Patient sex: M
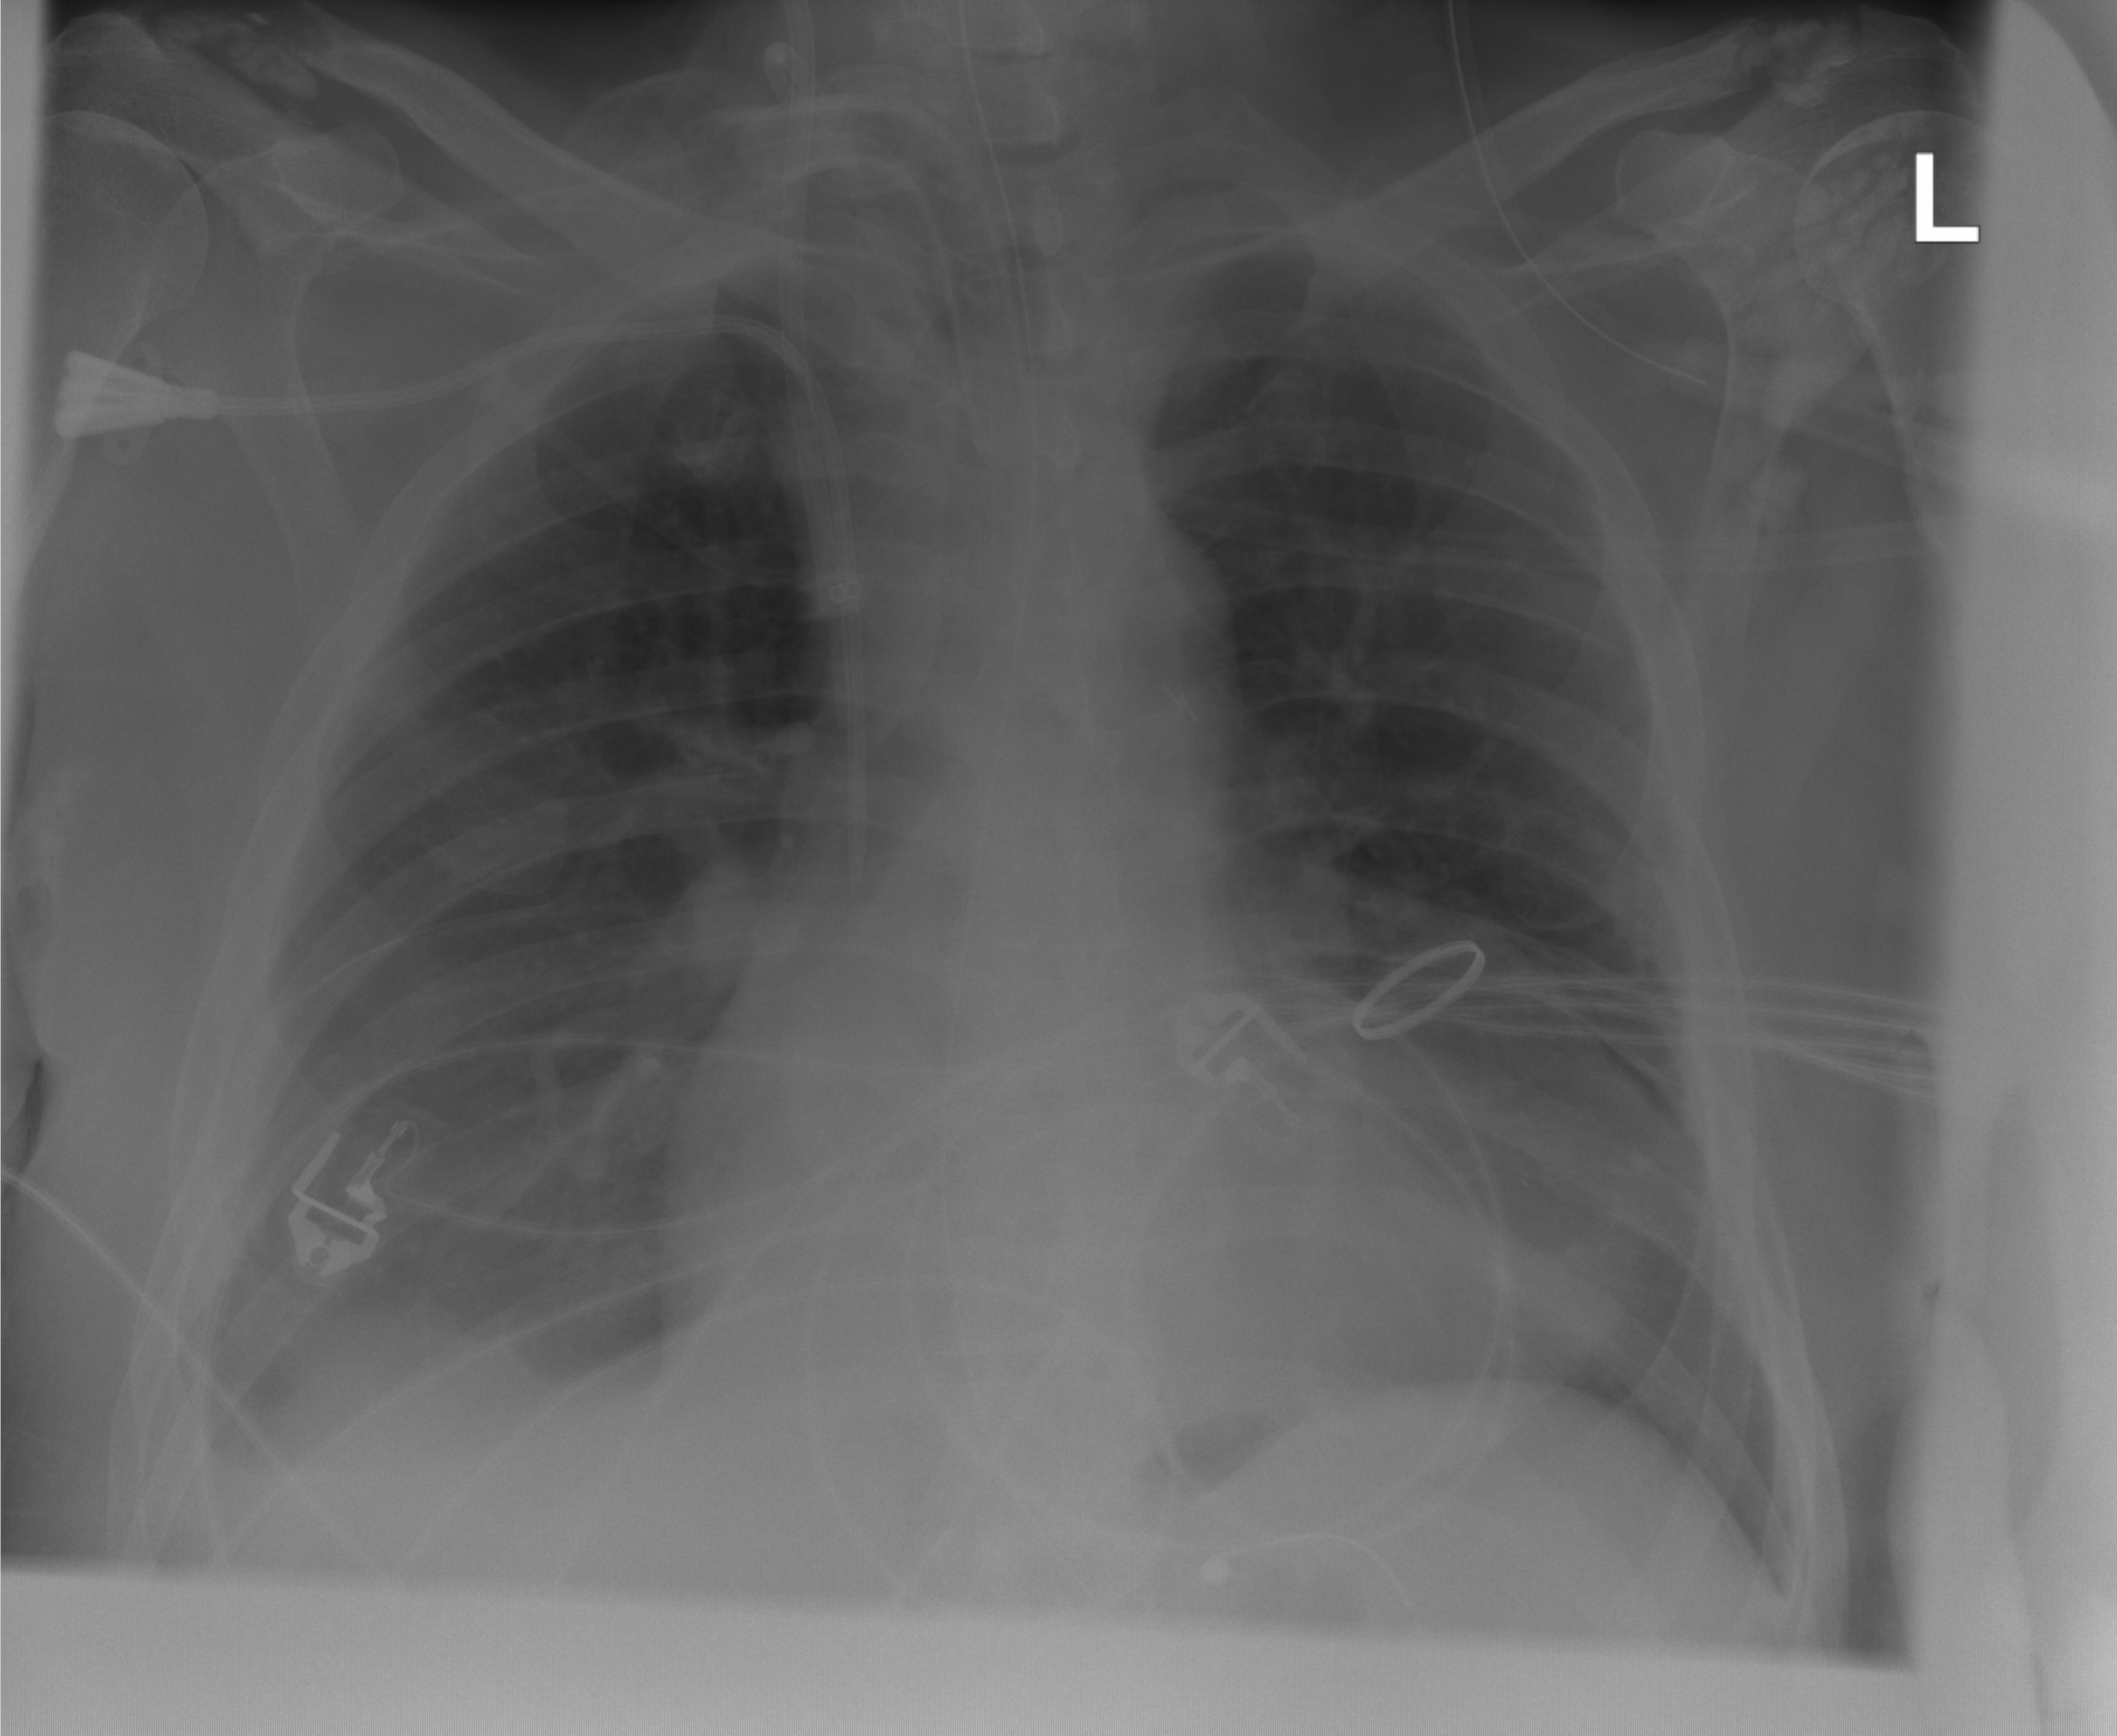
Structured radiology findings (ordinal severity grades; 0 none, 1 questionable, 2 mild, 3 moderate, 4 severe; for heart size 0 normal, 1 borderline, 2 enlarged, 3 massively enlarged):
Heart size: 2
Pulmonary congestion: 2
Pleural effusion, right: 2
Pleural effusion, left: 0
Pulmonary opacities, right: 0
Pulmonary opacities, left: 0
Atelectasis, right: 2
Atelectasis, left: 0